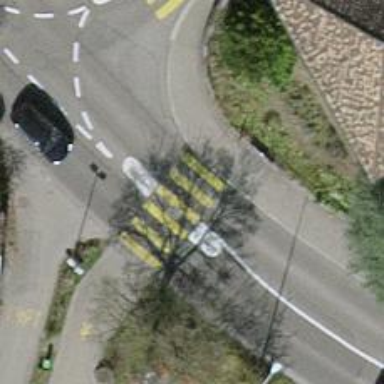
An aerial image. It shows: Uncontrolled crossing on the road.